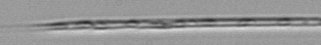
Label: Rhizosolenia